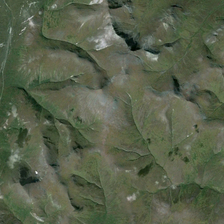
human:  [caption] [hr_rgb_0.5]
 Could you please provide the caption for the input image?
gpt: it is a large piece of green mountain .

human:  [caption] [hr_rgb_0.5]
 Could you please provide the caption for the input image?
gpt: the textures of the mountains is very clear .

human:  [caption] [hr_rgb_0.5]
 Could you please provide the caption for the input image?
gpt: it is a large piece of green mountain .

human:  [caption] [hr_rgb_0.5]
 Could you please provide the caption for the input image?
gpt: the textures of the mountains is very clear .

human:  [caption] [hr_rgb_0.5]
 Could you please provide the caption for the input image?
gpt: it is a large piece of green mountain .